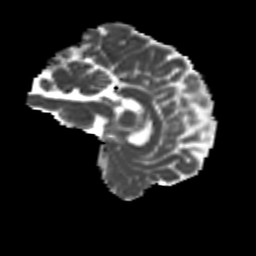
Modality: MD
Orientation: sagittal
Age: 21
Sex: male
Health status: healthy
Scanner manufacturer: siemens
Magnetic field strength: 3 T
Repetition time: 8.6 s
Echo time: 0.095 s